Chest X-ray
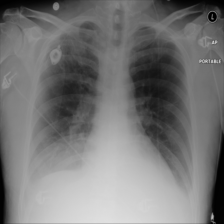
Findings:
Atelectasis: negative
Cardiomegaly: negative
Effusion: negative
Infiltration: negative
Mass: negative
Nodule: negative
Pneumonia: negative
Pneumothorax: negative
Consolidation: negative
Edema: negative
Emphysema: negative
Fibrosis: negative
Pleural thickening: negative
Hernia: negative